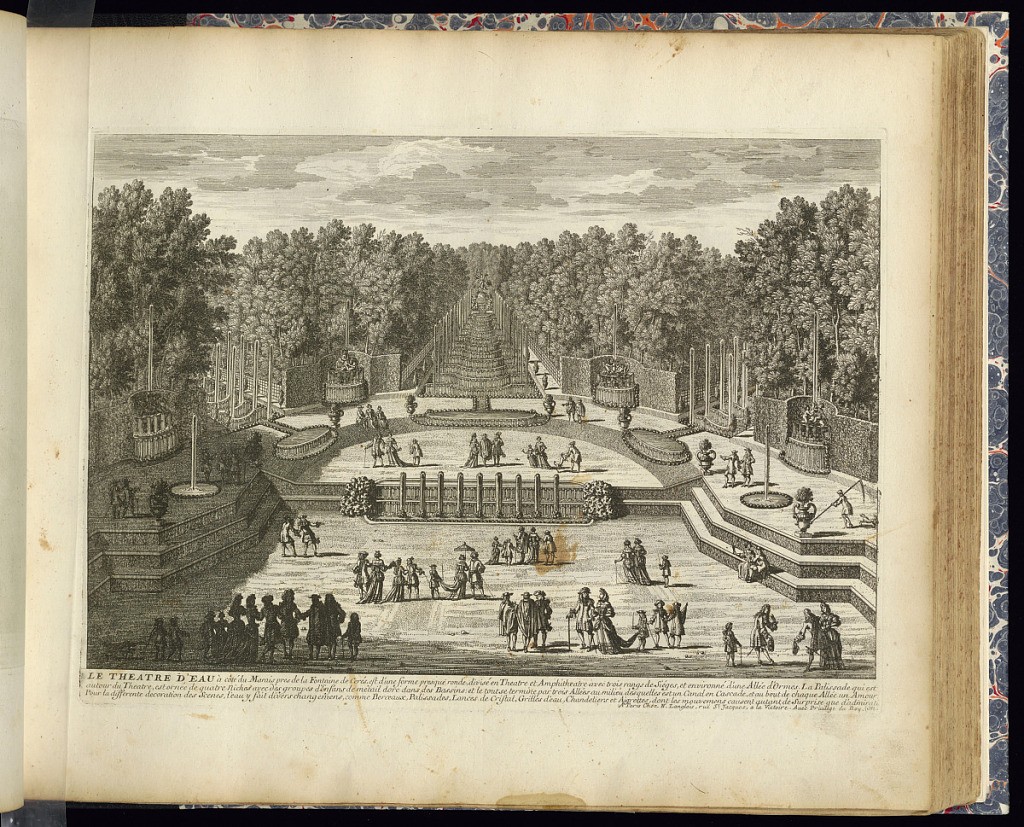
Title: LE THEATRE D’EAU
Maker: Adam Perelle, French, 1638 – 1695
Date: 1672–1703
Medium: Etching on laid paper
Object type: Print
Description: A view of a large water display within the gardens at Versailles with multiple cascading fountains, basins, and jets of water on different levels with sculptural groups. The whole is framed by trees and groves. Figures (courtiers) throughout. The plate is titled with a description.